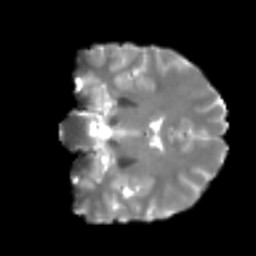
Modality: T2w
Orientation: coronal
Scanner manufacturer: siemens
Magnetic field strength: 3 T
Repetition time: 4 s
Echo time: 0.0594 s